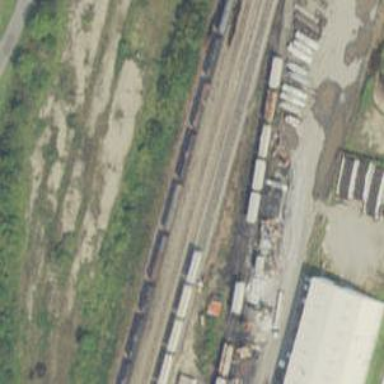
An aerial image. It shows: Disused railway yard.